Aerial crown-view tile of a tropical tree (Barro Colorado Island, Panama), acquired 20250616:
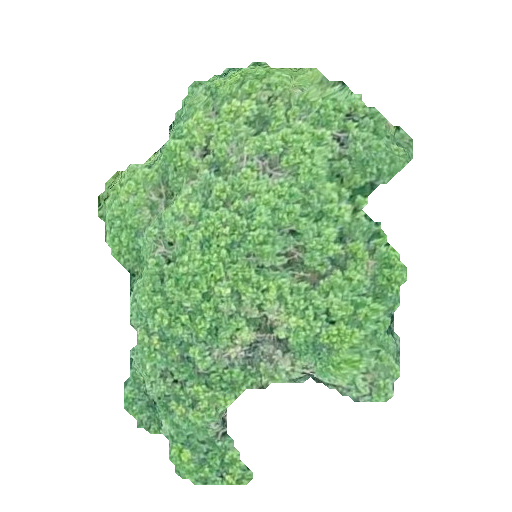
Species: Calophyllum longifolium
GBIF accepted scientific name: Calophyllum longifolium
Crown area: 127.168 m²